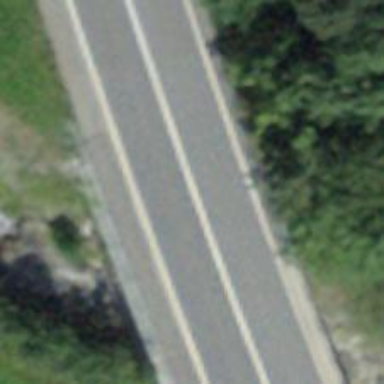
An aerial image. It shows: Secondary road with asphalt surface.